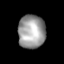
Tissue: lung
Cell type: Myeloid cells
Senescence score: 0.5841
Nuclear area (px): 896
Mean DAPI intensity: 155.487